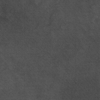
Label: dusty